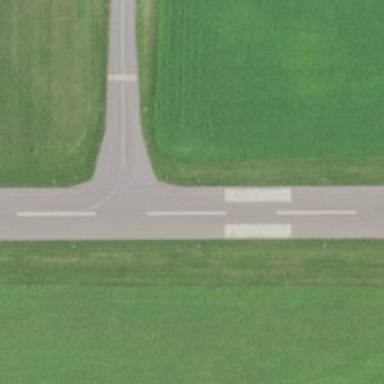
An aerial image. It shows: View of taxiway at the airport.